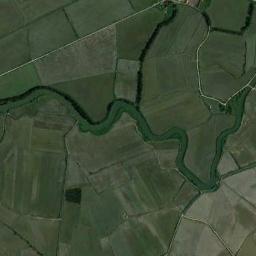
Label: river